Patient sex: F
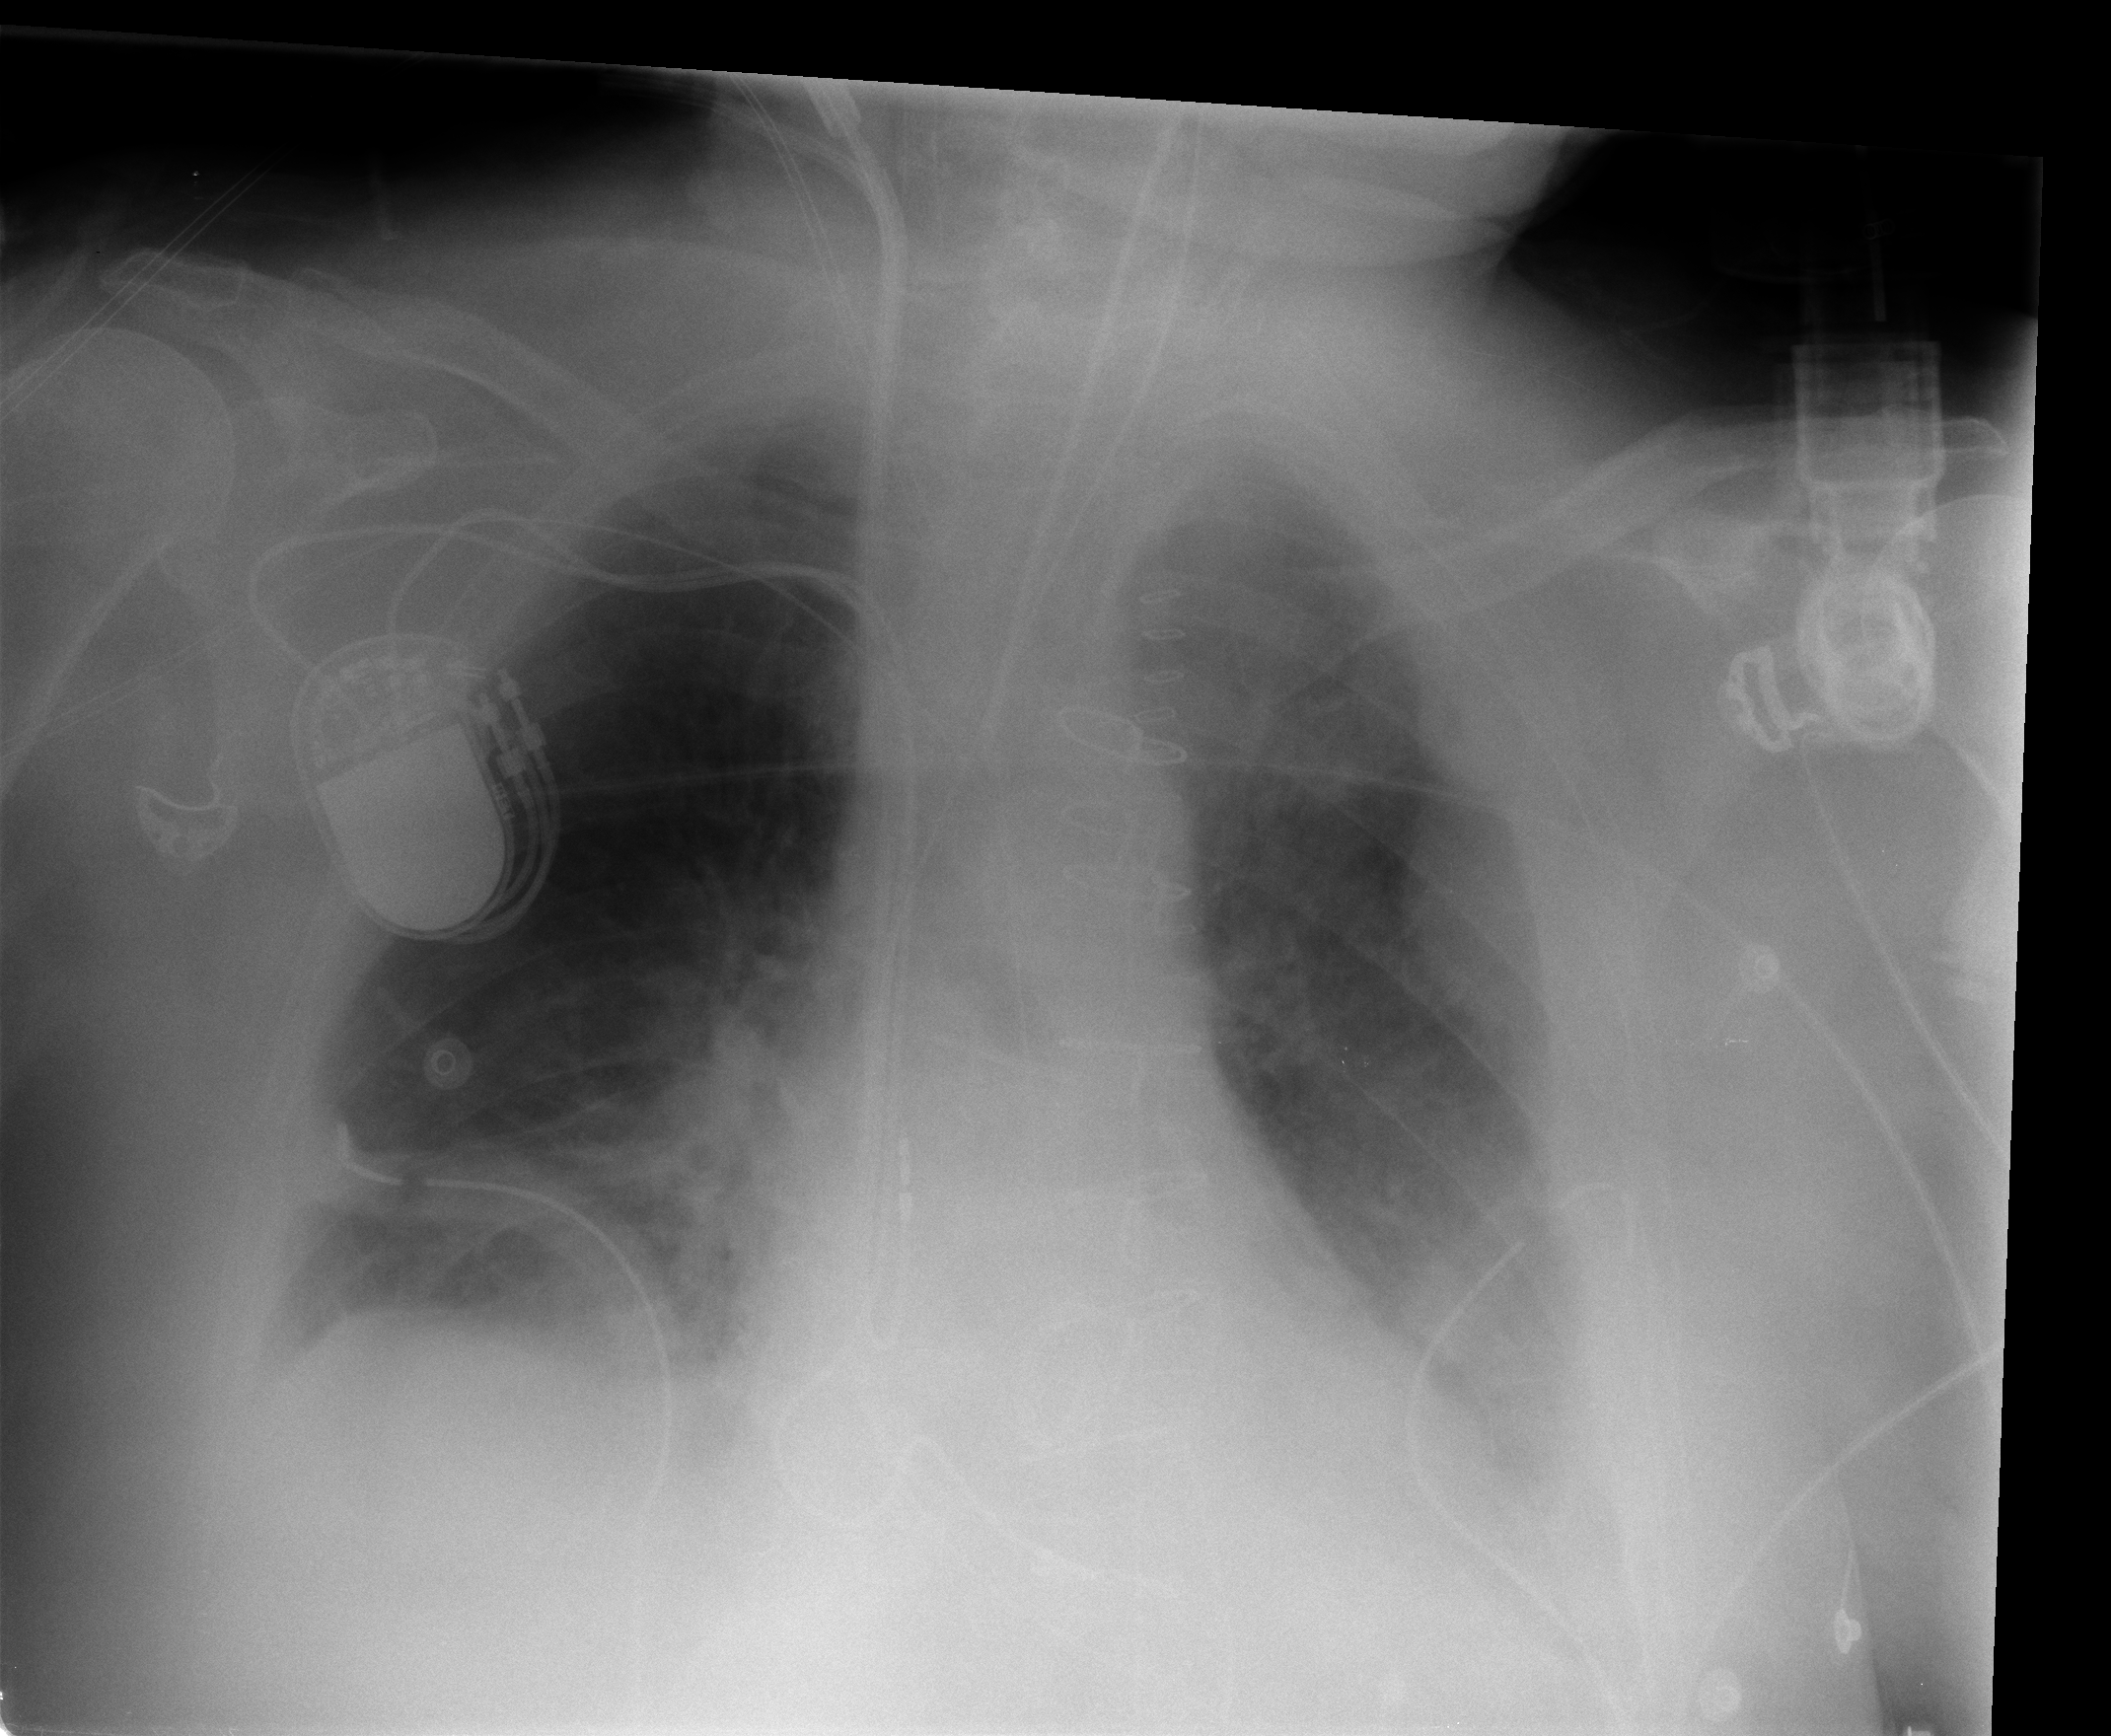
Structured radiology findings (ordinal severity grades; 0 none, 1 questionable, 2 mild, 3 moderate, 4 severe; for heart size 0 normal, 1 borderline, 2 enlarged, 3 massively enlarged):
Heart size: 0
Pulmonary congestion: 2
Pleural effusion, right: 1
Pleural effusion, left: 2
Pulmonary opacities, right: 0
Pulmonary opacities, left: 2
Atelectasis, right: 3
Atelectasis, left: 2